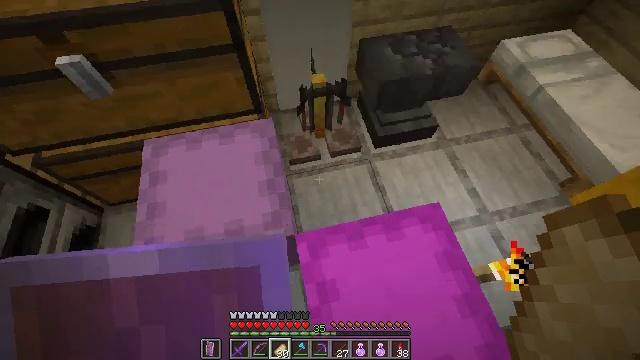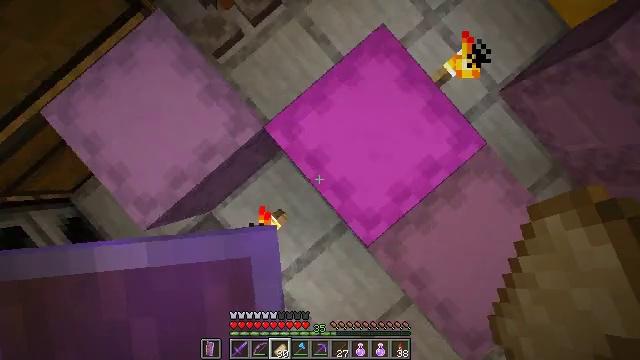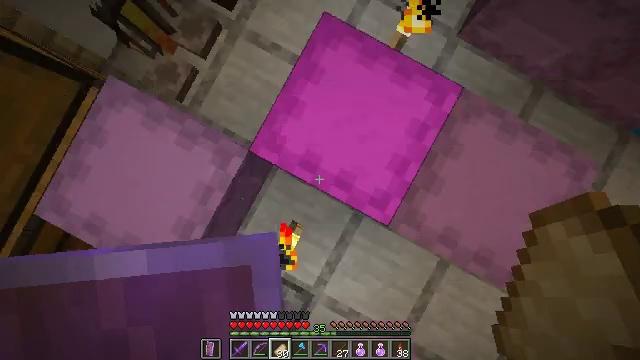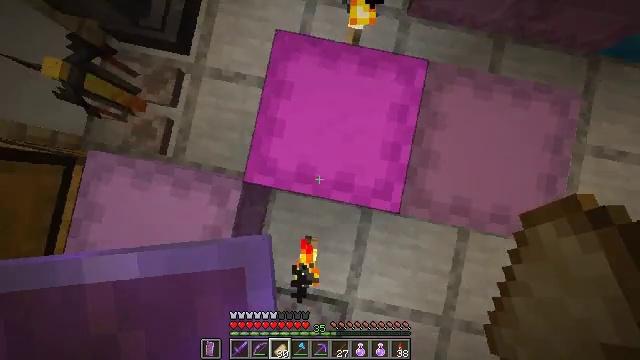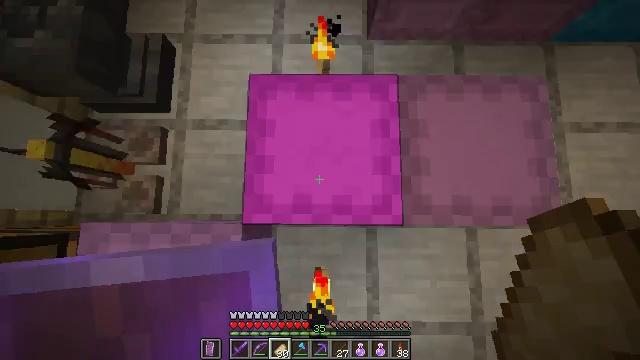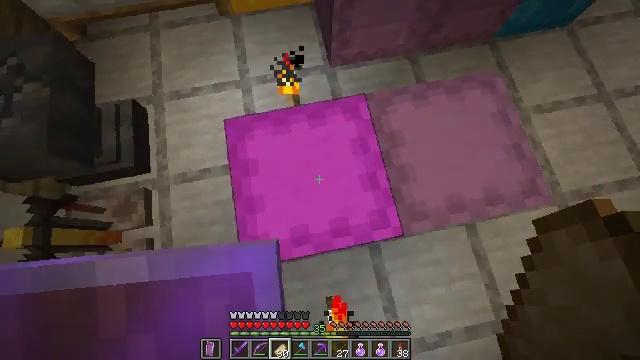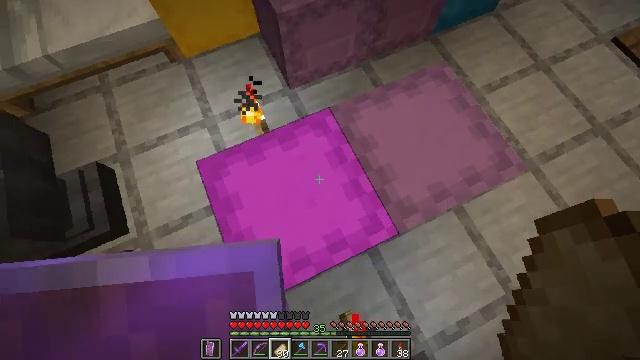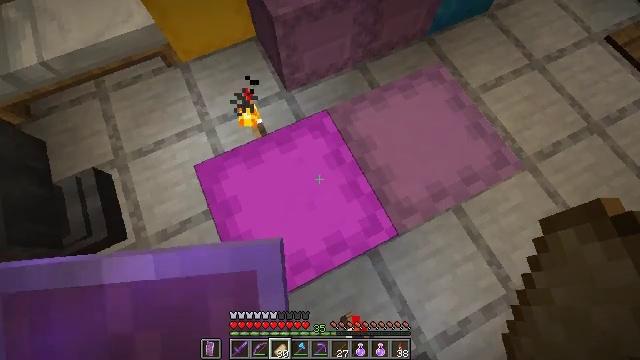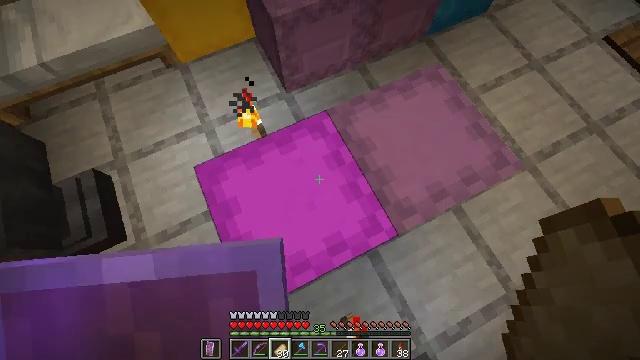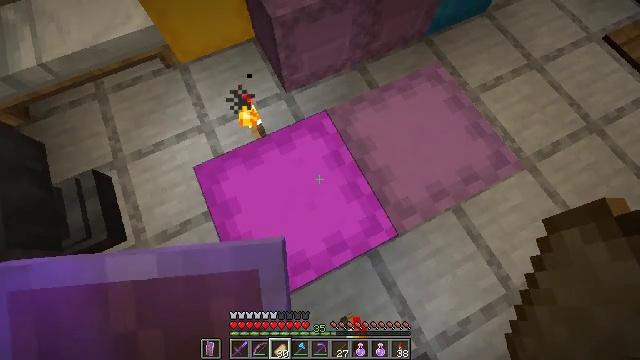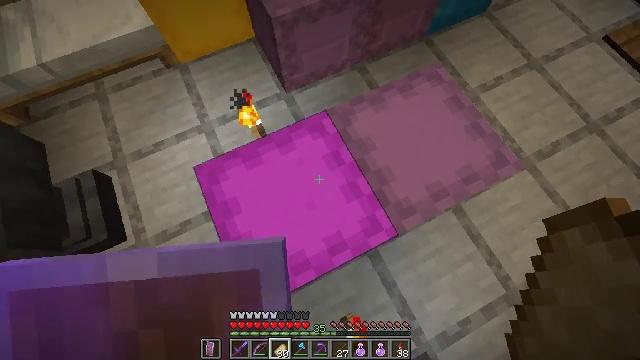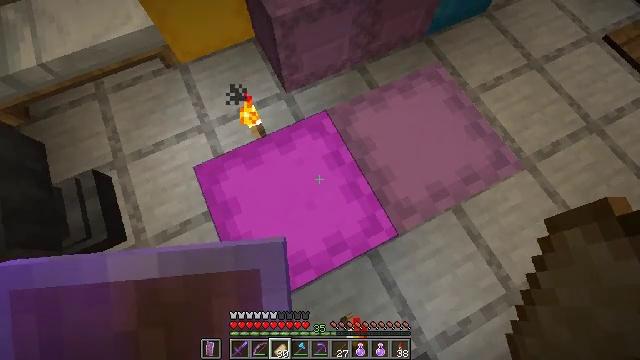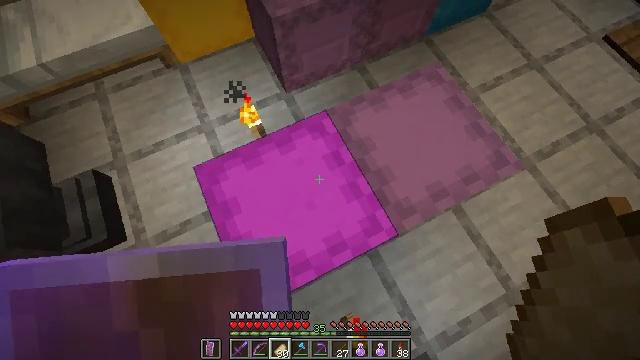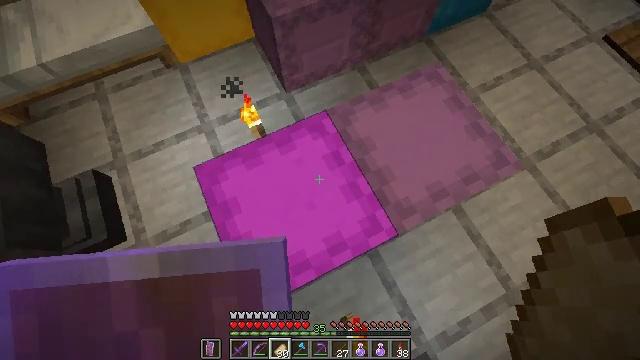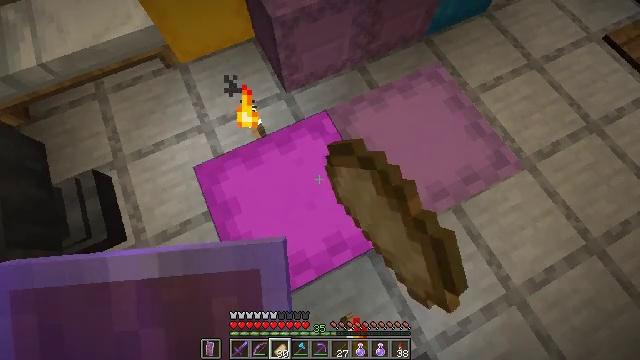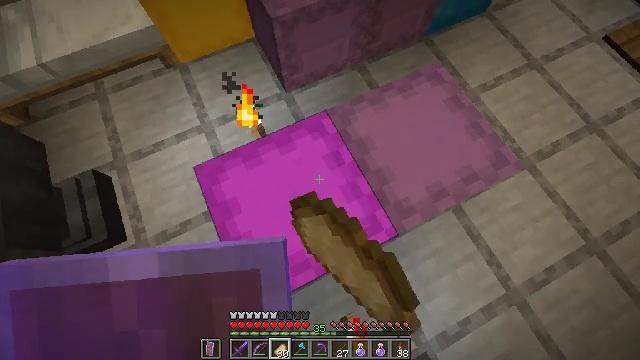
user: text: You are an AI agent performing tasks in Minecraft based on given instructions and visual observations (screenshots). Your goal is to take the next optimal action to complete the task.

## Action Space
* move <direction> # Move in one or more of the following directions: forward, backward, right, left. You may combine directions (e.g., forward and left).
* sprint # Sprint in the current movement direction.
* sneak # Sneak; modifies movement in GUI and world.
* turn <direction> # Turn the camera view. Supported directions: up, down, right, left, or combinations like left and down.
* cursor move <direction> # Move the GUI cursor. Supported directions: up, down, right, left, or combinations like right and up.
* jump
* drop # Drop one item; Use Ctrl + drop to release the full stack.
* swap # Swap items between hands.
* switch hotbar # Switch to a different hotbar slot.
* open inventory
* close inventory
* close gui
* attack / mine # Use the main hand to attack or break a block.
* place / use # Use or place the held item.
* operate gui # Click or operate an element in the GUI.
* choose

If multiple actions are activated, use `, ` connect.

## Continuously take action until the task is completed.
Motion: motion action
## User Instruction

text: Attack the magenta shulker box to retrieve it.
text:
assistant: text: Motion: turn right and down
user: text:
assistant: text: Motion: turn right and down
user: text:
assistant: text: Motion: turn right and up
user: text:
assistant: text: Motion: turn right and up
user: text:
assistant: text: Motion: turn right and up
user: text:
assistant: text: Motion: turn right and up
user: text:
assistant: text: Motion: turn right
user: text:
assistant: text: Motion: no_op
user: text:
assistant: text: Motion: no_op
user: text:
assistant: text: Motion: no_op
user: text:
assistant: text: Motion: no_op
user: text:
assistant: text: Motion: no_op
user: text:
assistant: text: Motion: use / place
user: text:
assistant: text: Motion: use / place
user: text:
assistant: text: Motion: use / place
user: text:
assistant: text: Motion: no_op
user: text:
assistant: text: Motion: no_op
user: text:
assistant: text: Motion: no_op
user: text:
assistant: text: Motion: no_op
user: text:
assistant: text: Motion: no_op
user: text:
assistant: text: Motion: no_op
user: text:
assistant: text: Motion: no_op
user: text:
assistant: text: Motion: no_op
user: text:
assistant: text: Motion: no_op
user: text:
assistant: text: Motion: no_op
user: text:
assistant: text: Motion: turn right and down
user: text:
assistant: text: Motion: turn right and down
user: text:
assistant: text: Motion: no_op
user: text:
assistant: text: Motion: no_op
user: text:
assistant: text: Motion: no_op